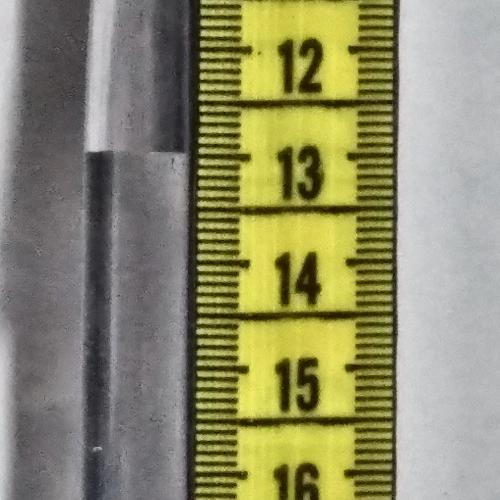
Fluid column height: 13.0 cm